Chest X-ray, AP view. Patient: 52 years old, sex F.
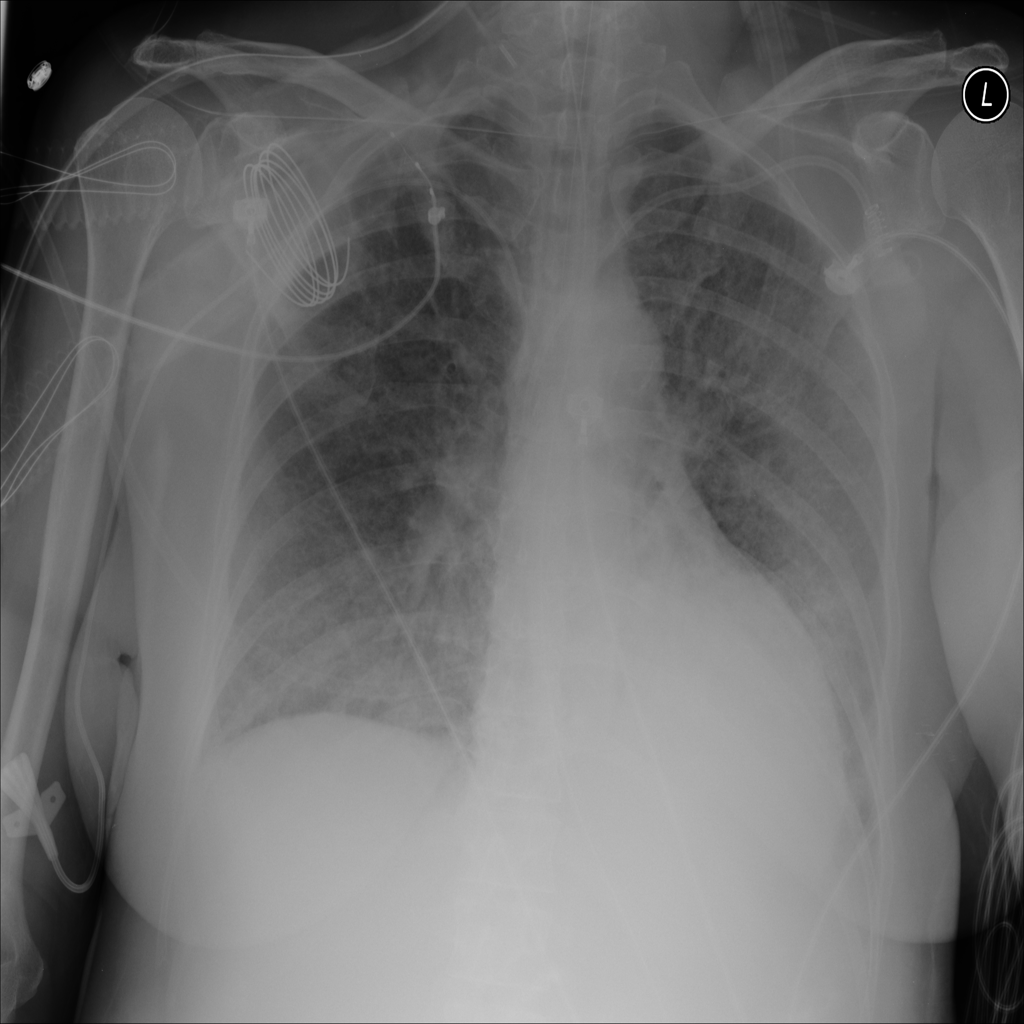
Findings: Infiltration